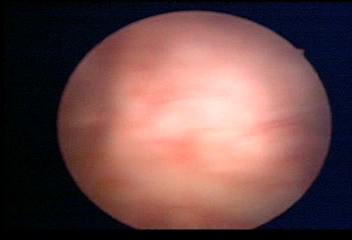
Modality: WLC
Class: Normal mucosa
Bladder cancer association: No